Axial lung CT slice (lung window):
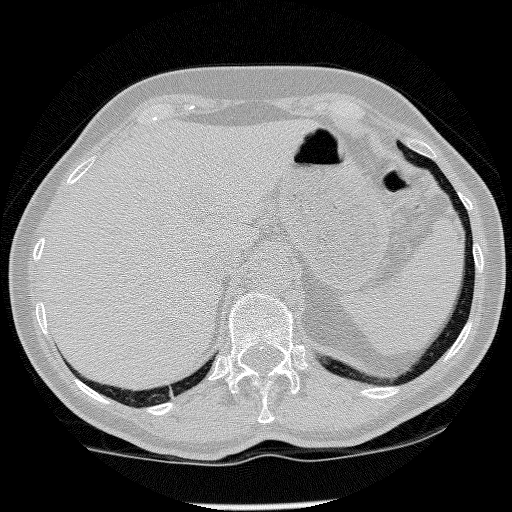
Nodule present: no